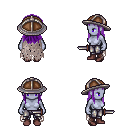
a pixel art fantasy rpg character, female body template, dark elf, purple skin, gray tattered cape, metal pants, purple unkempt hairstyle, chain helm, maroon shoes, dagger, four views (front, back, left, right), 2x2 character sprite sheet, small pixel art, hard edges, no anti-aliasing